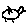
Label: bird